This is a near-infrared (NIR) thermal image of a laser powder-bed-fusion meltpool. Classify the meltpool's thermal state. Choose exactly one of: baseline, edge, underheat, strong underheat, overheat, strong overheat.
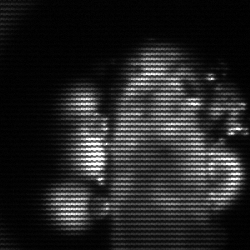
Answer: baseline